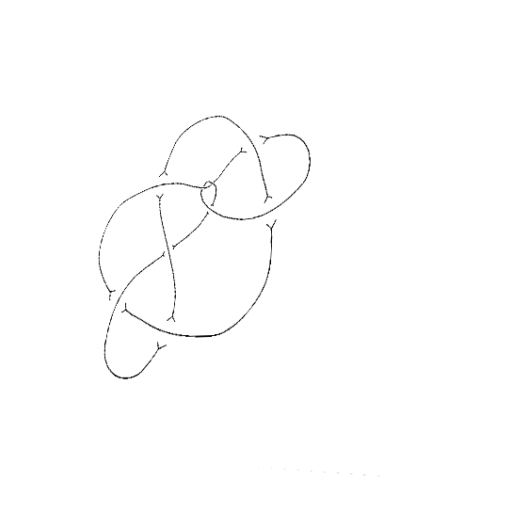
Crossing number: 9